Question: This is maybe a simple question, but I don't have a clue the keyword i had to search for this...
I want to create a simple selector (I called it spinner in Android). This is what i want to achieve
Or it will take a whole screen if it's in ipod touch / iphone.
So, I have 3 button that represent filter (category, country, sort) for a ListView... and if I press one of the button, a popover / dialog should be appear to select the filter for each button.
thanks...
Please let me know if I need to add some information to make the question clear.
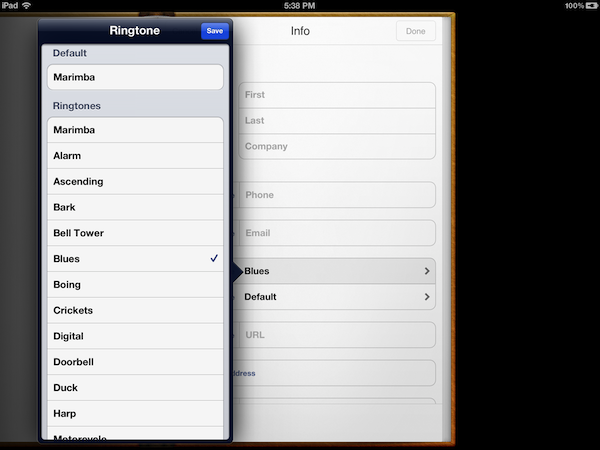
Answer: Its not so much typical that is it appearing.
Create a new UIViewController class with xib and adjust view size you want to display for combo box or popviewControoler. Then put navigation controller over and tableviewController.
And customize your UIViewController using its controller class. Controller class will be reponsible for displaying and selecting data.
Now in your MainViewController From where you want to show ComboBox or popviewcontroller.
declare popViewController instance variable,synthesize it.
implement a userdefined method here alloc your popviewcontroller class and assign it to popviewController instance variable of your class.
Then called it didSelectRowAtIndexPath.
When popover dismiss you set popViewController result in instance variable of this class so it can easily access in MainViewController class.